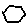
Label: hexagon